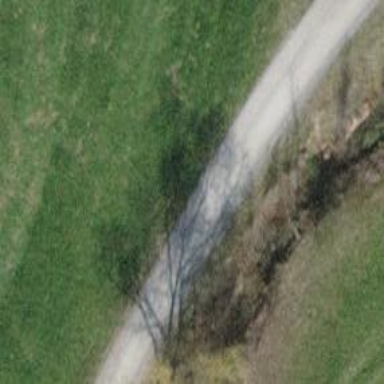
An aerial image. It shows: Track with fine gravel surface of grade2.